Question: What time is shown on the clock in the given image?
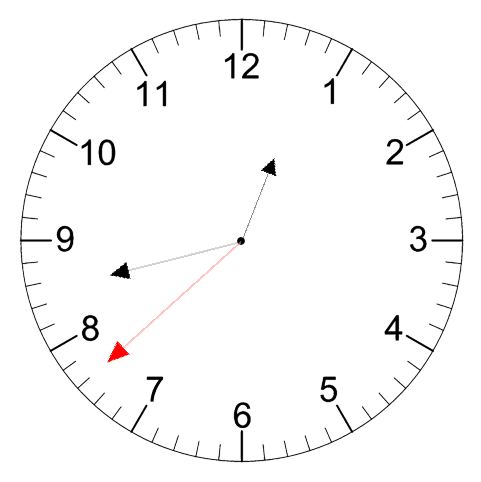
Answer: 12:42:38